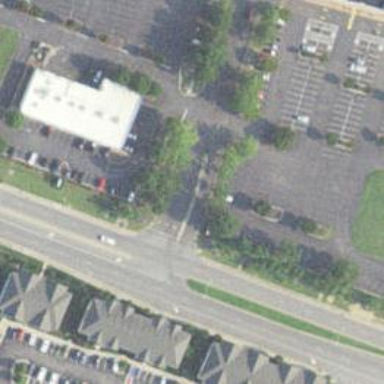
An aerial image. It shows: Unmarked road crossing.